Interaction volume radius: 10 \u00c5
Interaction volume height: 15 \u00c5
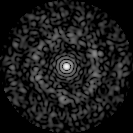
Disorder parameter: 0.8196